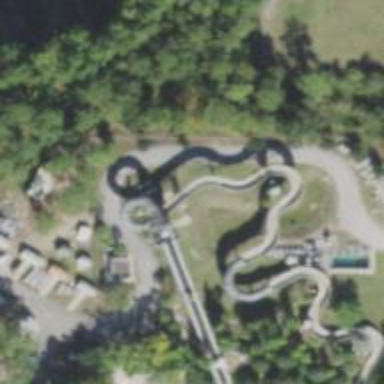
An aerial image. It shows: Tourism attraction featuring water slide.